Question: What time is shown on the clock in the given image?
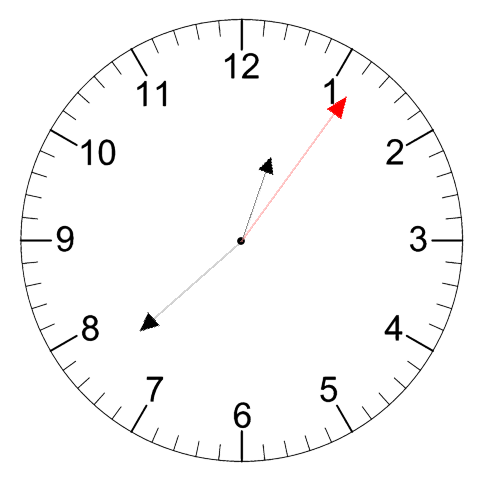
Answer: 12:38:06